Question: I have the following question on a practice exam:

I need to use MATLAB to solve it. The problem is, I have not seen a problem like this before and I'm struggling to get started.
I have my 1x1 grid, split into 10x10. I know I can calculate the whole bottom row besides the corners using 1/10 * x*2. I also know I can calculate the entire right row using (1/10)(1+t)^2. However, I cannot figure out how to get enough points to be able to fill in the values for the entire grid. I know it must have something to do with the partial derivatives given in the problem, but I'm not quite sure where they come into play (especially the u_x equation). Can someone help me get a start here?
I don't need the whole solution. Once I have enough points I can easily write a matlab program to solve the rest. Really, I think I just need the x=0 axis solved, then I just fill in the middle of the grid.
I have calculated the bottom row, minus the two corners, to be 0.001, 0.004, 0.009, 0.016, 0.025, 0.036, 0.049, 0.064, 0.081. And similarly, the entire right row is trival to calculate using the given boundry condition. I just can't piece together where to go from there.
Edit: the third boundry condition equation was mistyped. it should read:
u_x(0,t) = 1/5t, NOT u(0,t) = 1/5t
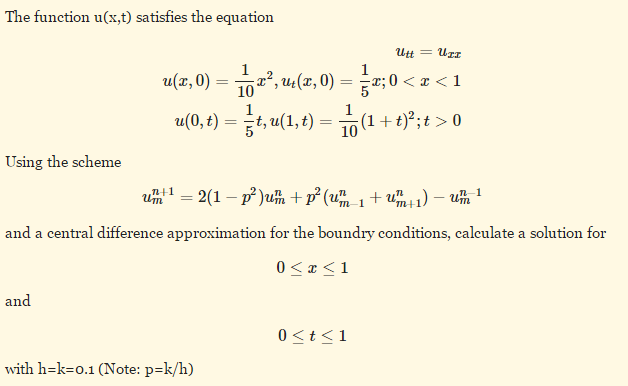
Answer: First realise that the equation you have to solve is the , and the numerical scheme you are given can be rewritten as
'''
( u^(n+1)_m - 2u^n_m + u^(n-1)_m )/k^2 = ( u^n_(m-1) - 2u^n_m + u^n_(m+1) )/h^2
'''
where 'k' is the time step and 'h' is the 'delta x' in space.
The reformulated numerical scheme makes clear that the left- and right-hand sides are the centred finite difference approximations of 'u_tt' and 'u_xx' respectively.
To solve the problem numerically, however, you need to use the form given to you because it is the explicit update formula that you need to implement numerically: it gives you the solution at time 'n+1' as a function of the previous two times 'n' and 'n-1'. You need to start from the initial condition and march the solution in time.
Observe that the solution is on the boundaries of the domain ('x=0' and 'x=1'), so the values of the discretized solution 'u^(n)_0' and 'u^(n)_10' are for any 'n' ('t=n*k'). At the 'n'th time step your unknown is the vector '[u^(n+1)_1, u^(n+1)_2, ..., u^(n+1)_9]'.
Observe also that to use the update formula to find the solution at the 'n+1' step, requires the knowledge of the solution at previous steps. So, how do you start from 'n=0' if you need information from previous times? This is where the initial conditions come into play.
You have the solution at 'n=0' ('t=0'), but you also have 'u_t' at 't=0'. These two pieces of information combined can give you both 'u^0' and 'u^1' and get you started.
I would use the following start-up scheme:
'''
u^0_m = u(h*m,0) // initial condition on u
(u^2_m - u^0_m)/(2k) = u_t(h*m,0) // initial condition on u_t
'''
that combined with the numerical scheme used with 'n=1' gives you everything you need to define a linear system for both 'u^1_m' and 'u^2_m' for 'm=1,...,9'.
To summarize:
--use the start-up scheme to find solution at 'n=1' and 'n=2' .
--from there on march in time using the numerical scheme you are given.
If you are completely lost check out things like: finite difference schemes, finite difference schemes for advection equations, finite difference schemes for hyperbolic equations, time marching.
EDITING:
For the boundary condition on 'u_x' you typically use the method:
- Introduce a ghost cell at 'm=-1', i.e. a fictitious (or auxiliary) grid point that is used to deal with boundary condition, but that is not part of the solution.- The first node 'm=0' is back into your unknown vector, i.e. you are now working with '[u_0 u_1 ... u_9]'.- Use the left side boundary condition to close the system.
Specifically, by writing down the centered approx of the boundary condition'u^n_(1) - u^n_(-1) = 2*h*u_x(0,k*n)'- The above equation allows you to express the solution on the ghost node in terms on the solution on an internal, real node. Therefore you can apply the time-marching numerical scheme (the one you are given) to the 'm=0' node. (The numerical scheme applied to 'm=0' would contain contributions from the 'm=-1' ghost node, but now you have that expressed in terms of the 'm=1' node.)